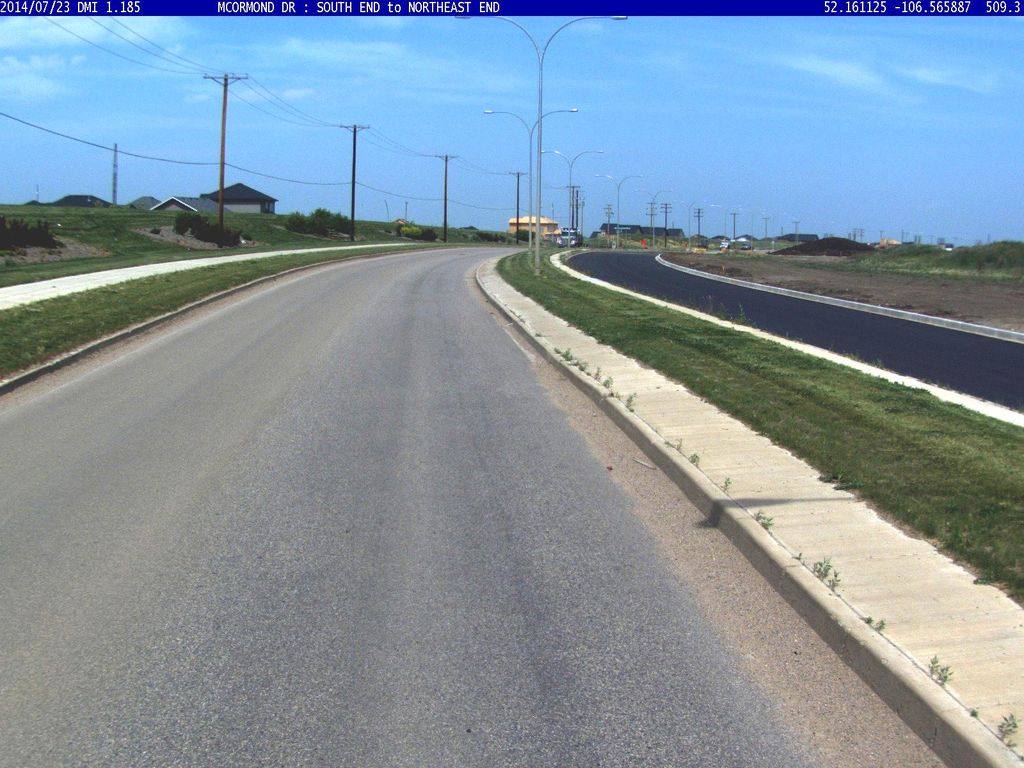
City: saskatoon